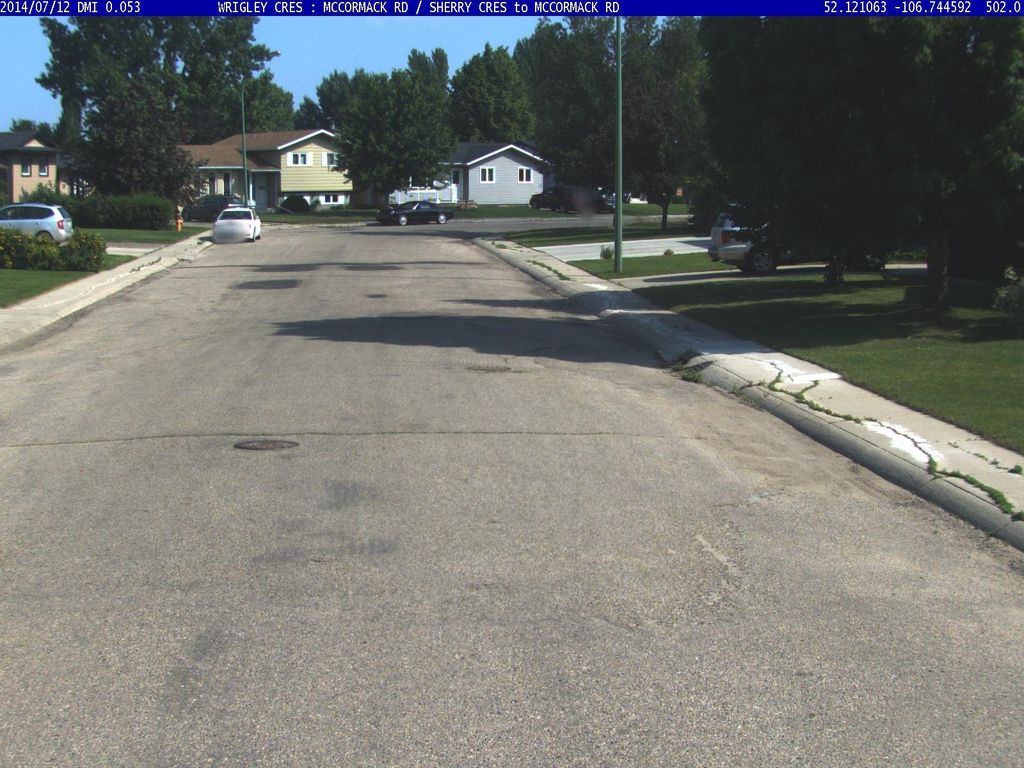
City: saskatoon